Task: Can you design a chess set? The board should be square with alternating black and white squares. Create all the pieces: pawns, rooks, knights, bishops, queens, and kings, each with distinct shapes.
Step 5532:
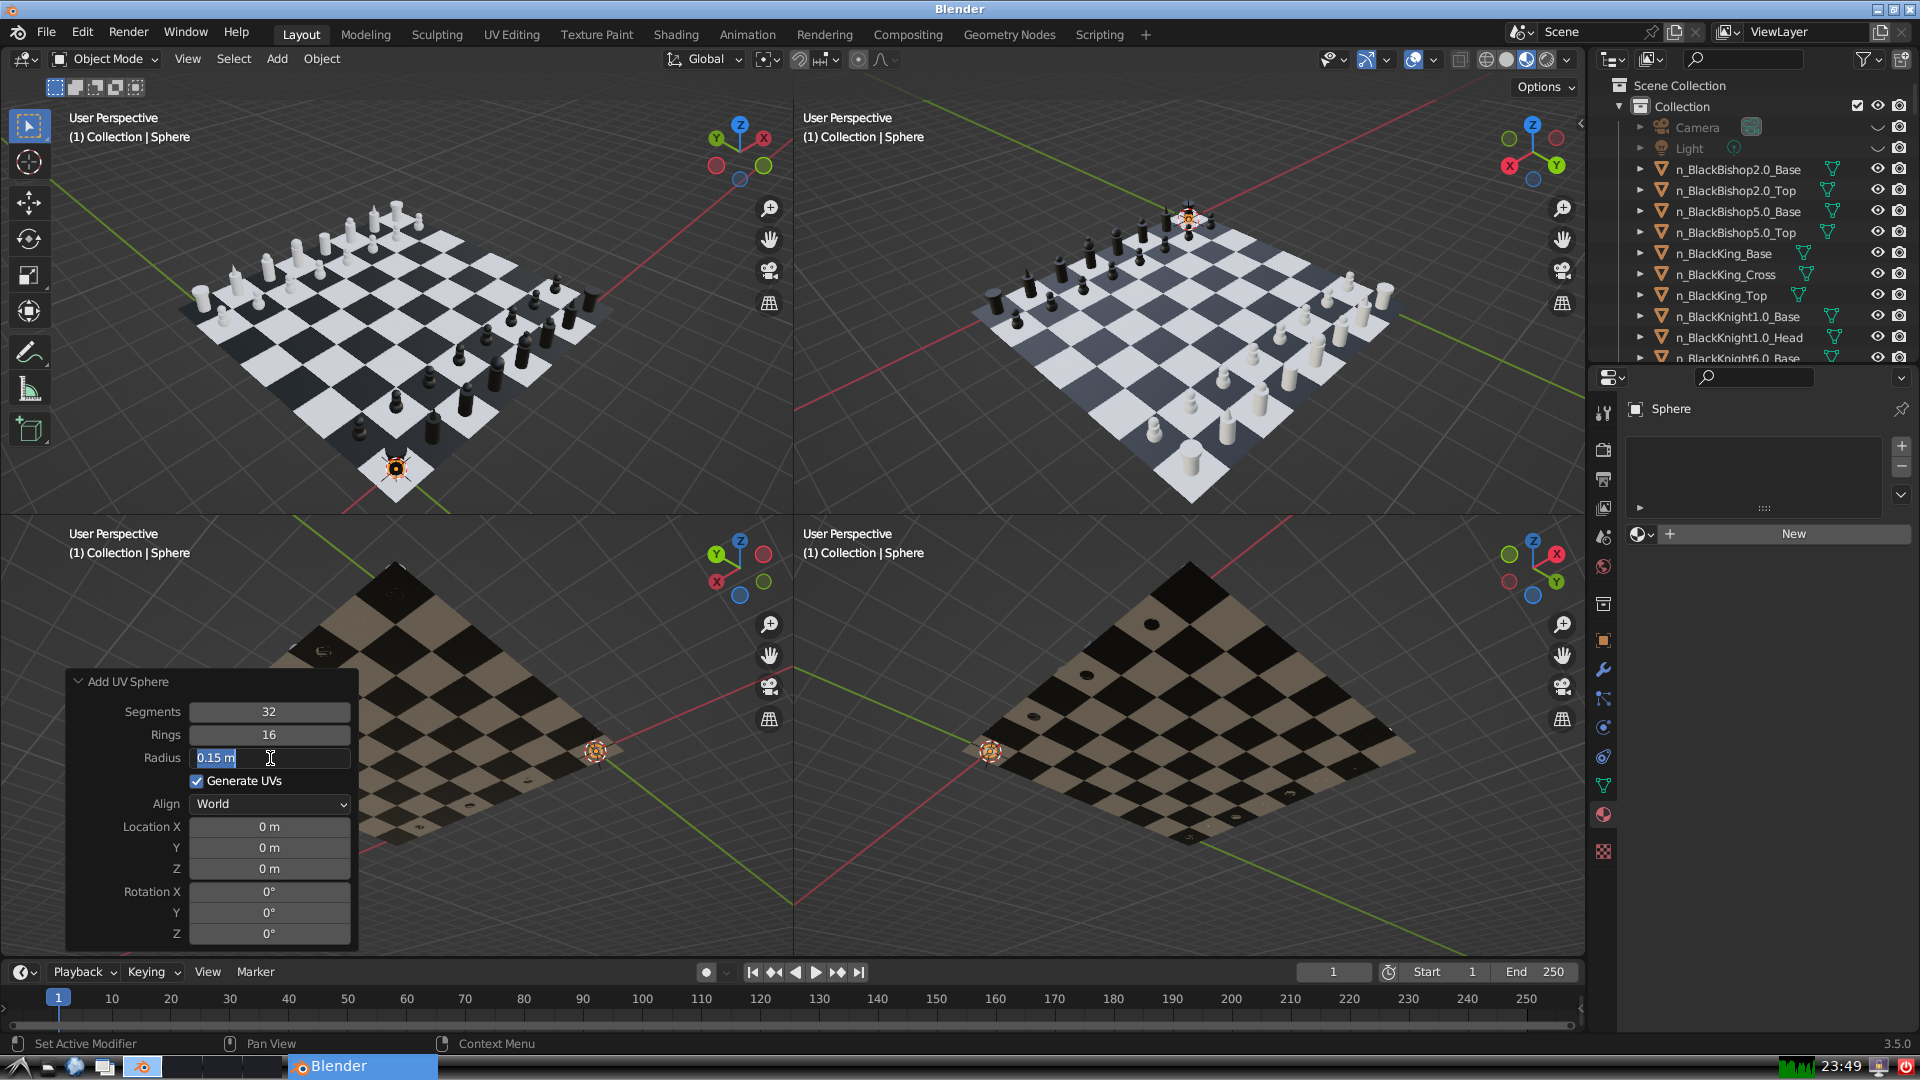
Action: input_text: 0.15